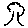
Label: tree